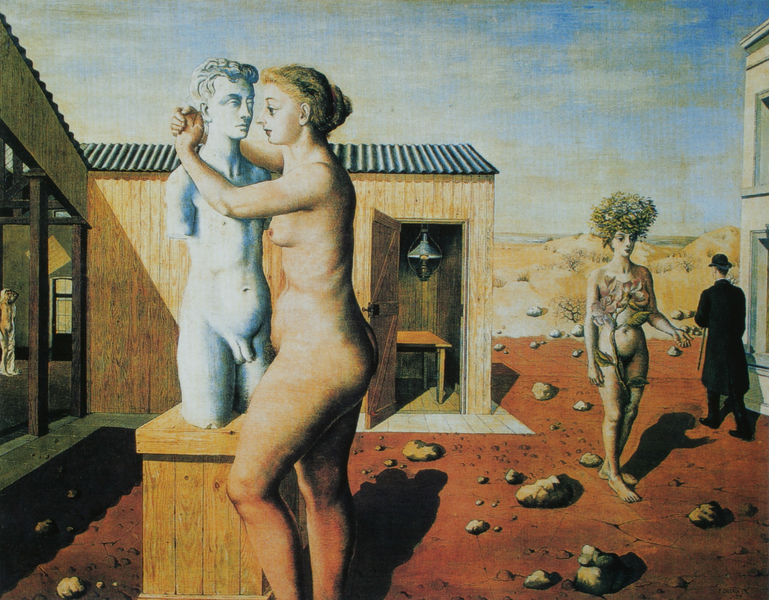
Titel: Pygmalion
Künstler: Paul Delvaux
Standort: Brüssel
Institution: Musées Royaux des Beaux-Arts de Belgique
Schlagwörter: akt, baum, blau, blätter, himmel, mann, nackt, schatten, wolken, frauen, gelb, landschaft, sand, braun, fenster, frau, holz, hut, lampe, licht, männer, tisch, tür, dach, haus, rot, wolke, anzug, sockel, steine, hände, ast, erde, ferne, häuser, hügel, hütte, haare, mantel, schuppen, stock, skulptur, statue, brüste, hintern, strand, umarmung, dünen, farben, wüste, büste, plastik, gehrock, frühling, surreal, surrealismus, melone, umarmen, penis, scheune, rippen, torso, spazierstock, holzhütte, spaziergänger, innereien, surrealistisch, wellblech, organe, chiricco, el giricco, wellblechdach